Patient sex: M
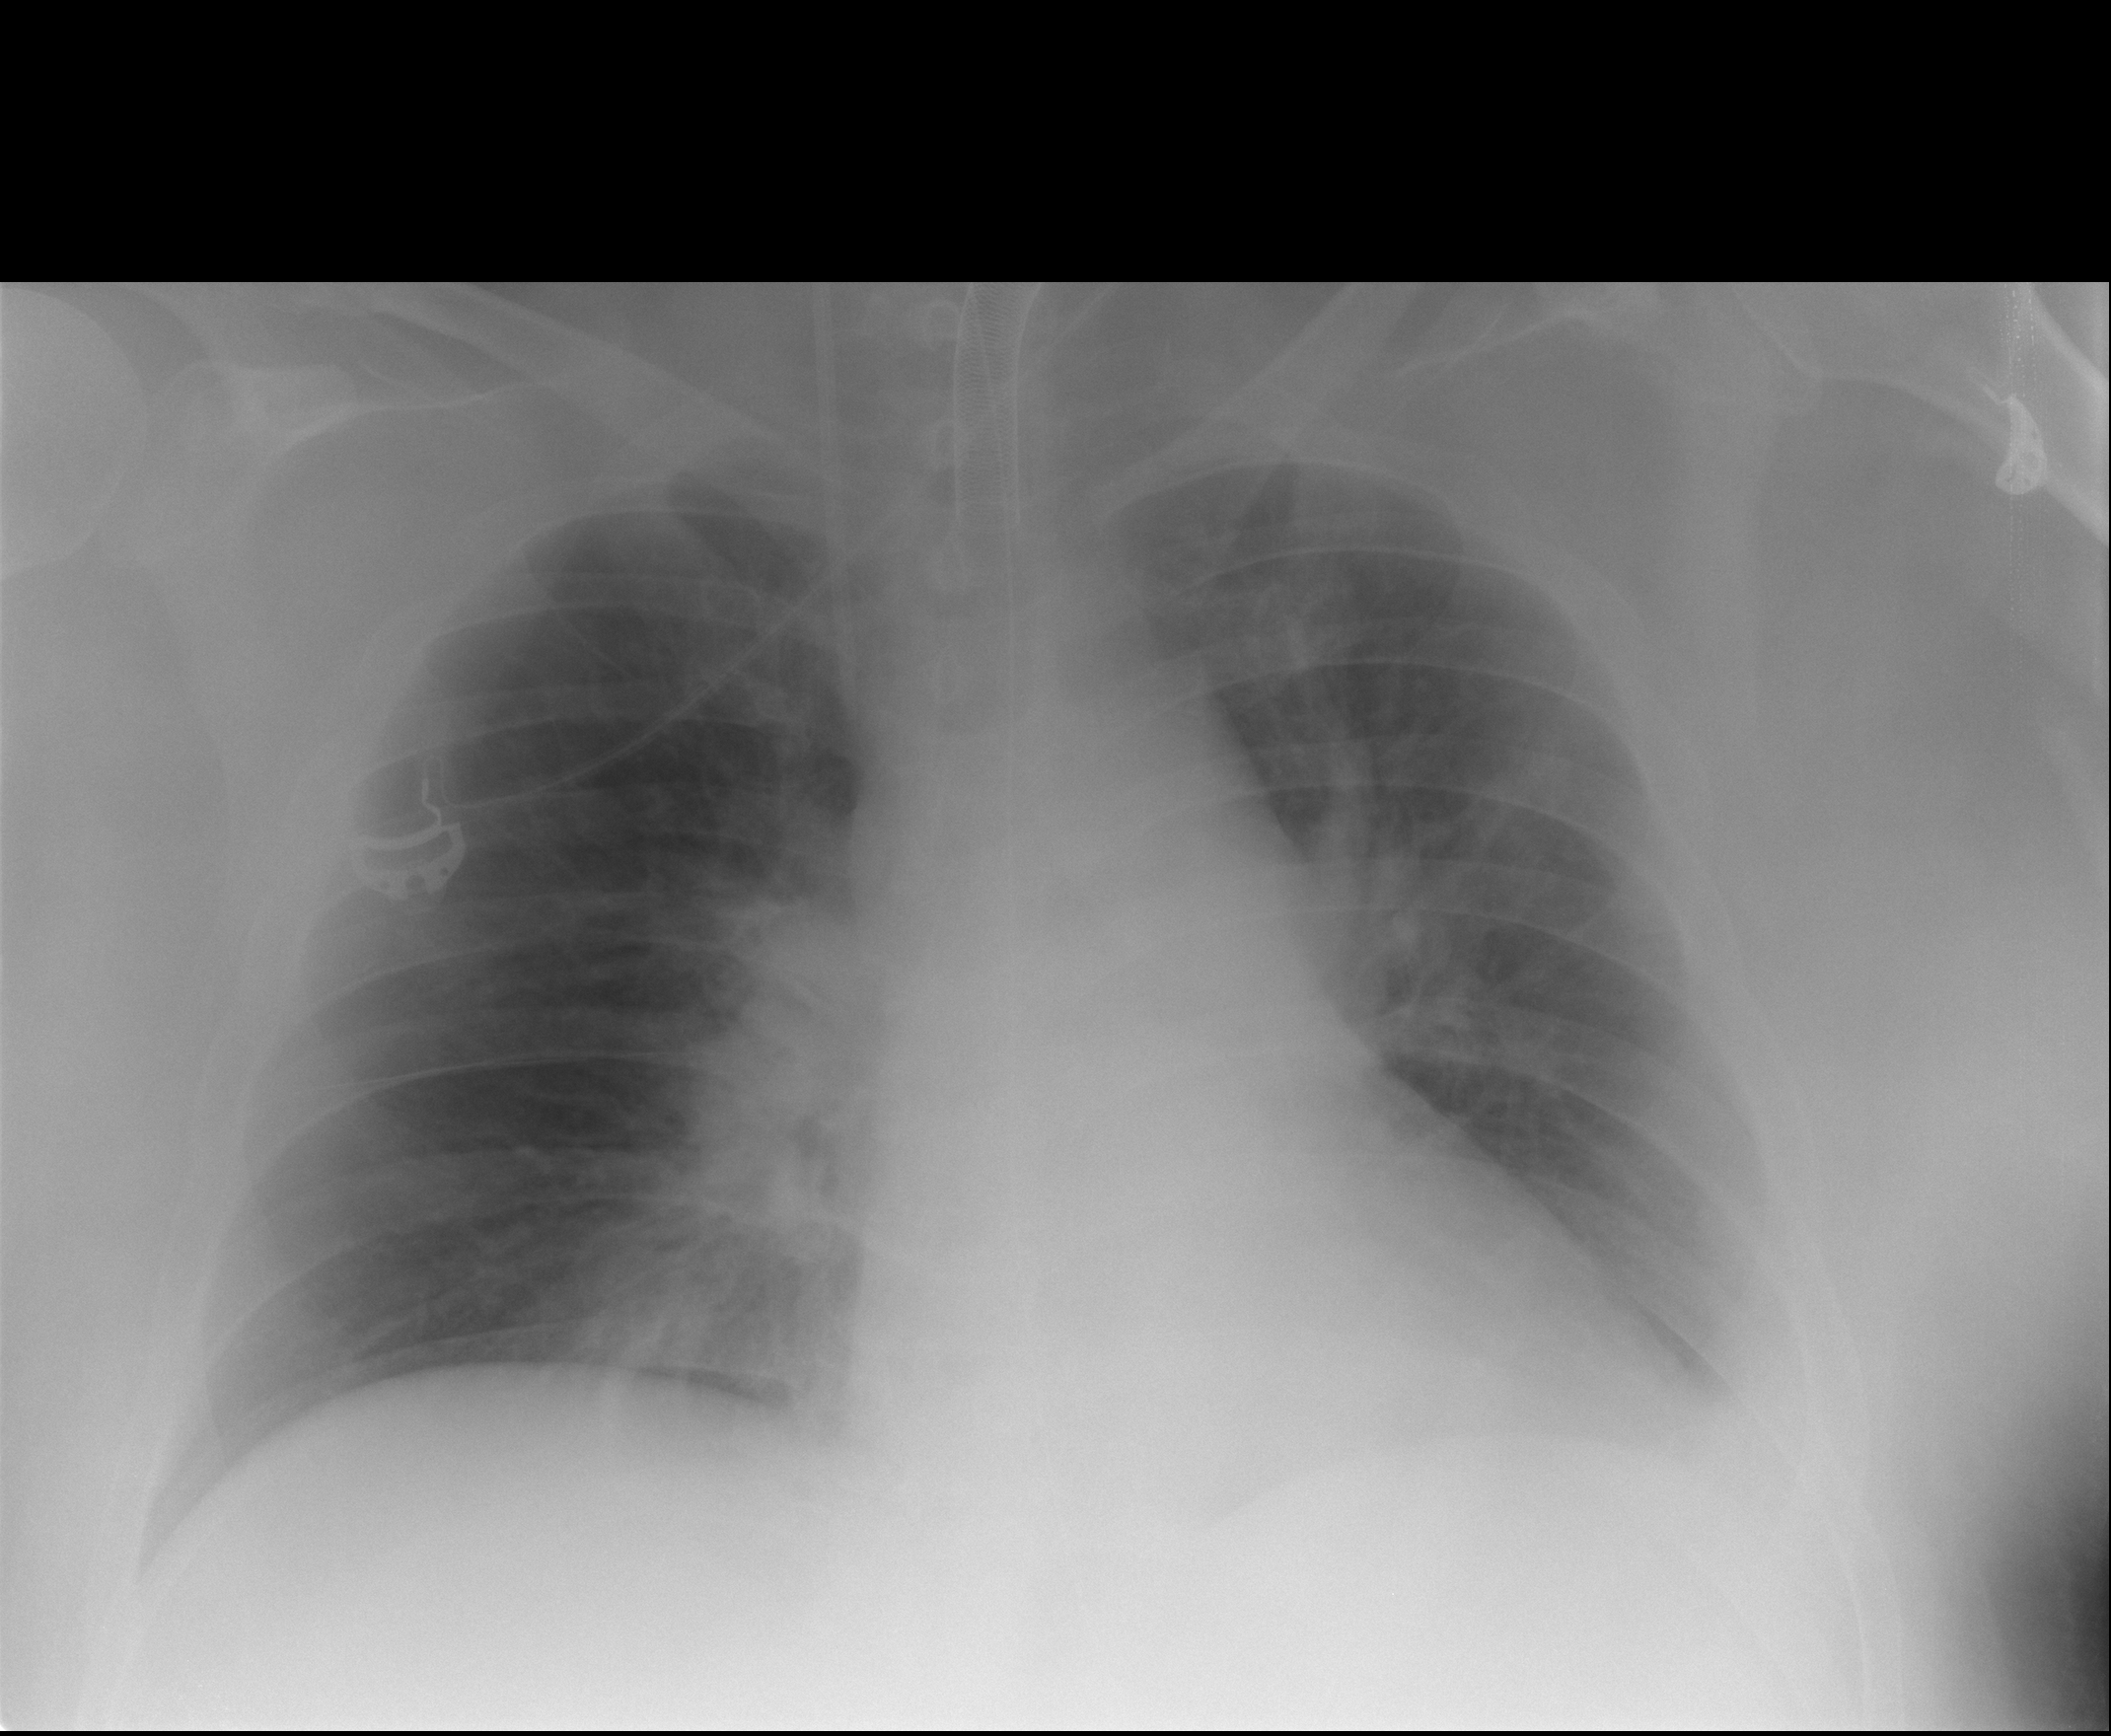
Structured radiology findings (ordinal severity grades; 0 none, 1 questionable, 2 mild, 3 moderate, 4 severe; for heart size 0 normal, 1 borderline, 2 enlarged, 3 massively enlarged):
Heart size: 1
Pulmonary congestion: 0
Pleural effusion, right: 0
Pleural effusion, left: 2
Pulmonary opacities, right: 2
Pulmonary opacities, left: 2
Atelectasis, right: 2
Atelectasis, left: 2